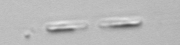
Label: Skeletonema